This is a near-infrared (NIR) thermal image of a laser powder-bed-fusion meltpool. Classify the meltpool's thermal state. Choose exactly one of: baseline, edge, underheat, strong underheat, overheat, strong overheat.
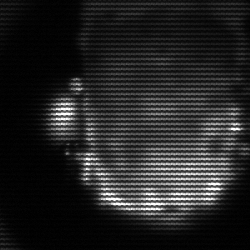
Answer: baseline